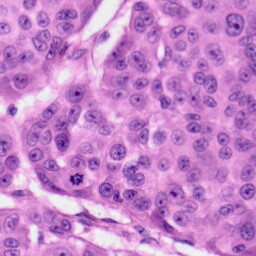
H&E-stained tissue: Skin